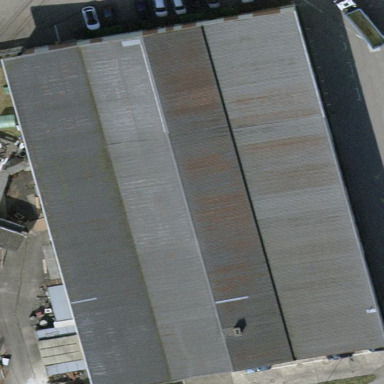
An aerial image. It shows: Industrial building.